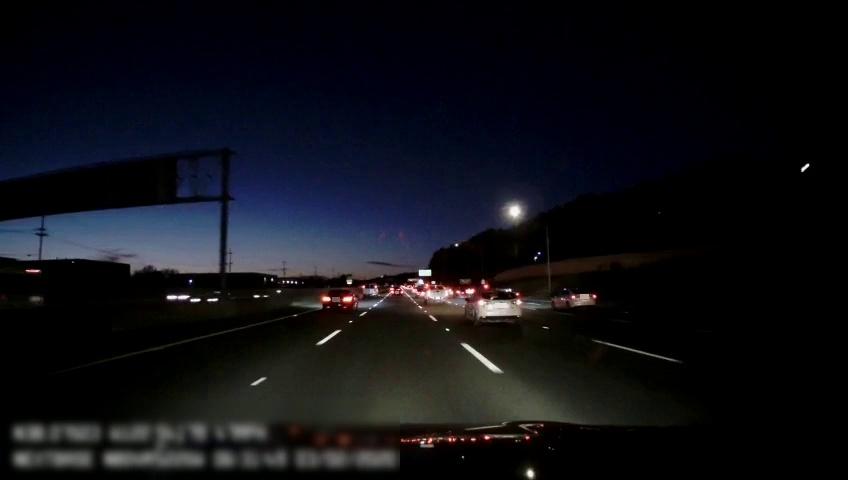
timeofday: Night
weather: Other
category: Drivable Space
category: Vehicles | Truck
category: Vehicles | Van
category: Vehicles | Car
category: Vehicles | Car
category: Vehicles | Car
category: Vehicles | Car
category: Vehicles | Car
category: Vehicles | Car
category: Vehicles | Car
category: Lanes | Alternate Lane
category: Lanes | Alternate Lane
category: Lanes | Alternate Lane
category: Lanes | Alternate Lane
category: Lanes | Alternate Lane
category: Traffic | Signs
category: Traffic | Signs